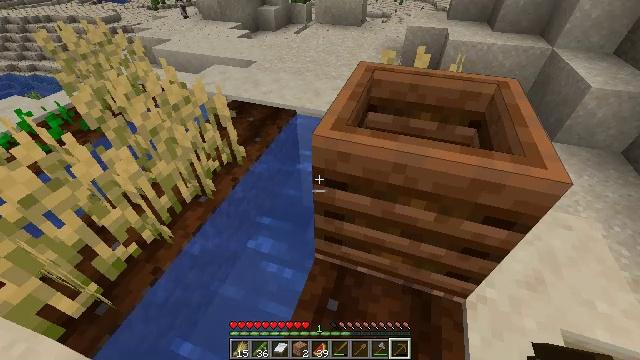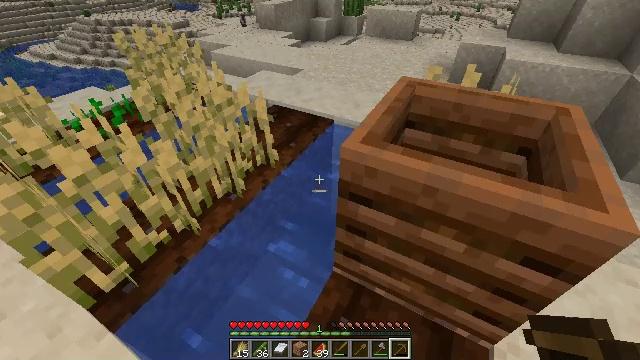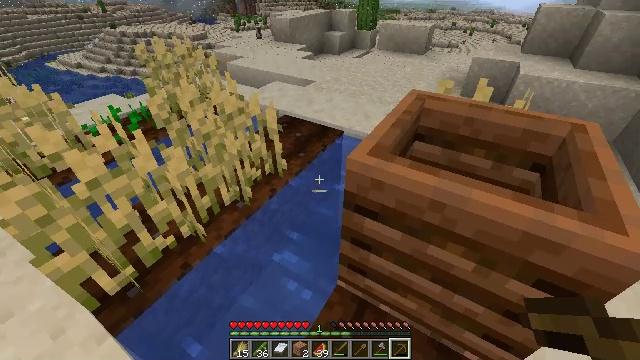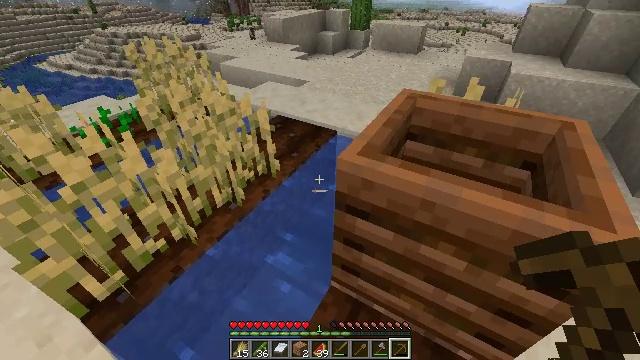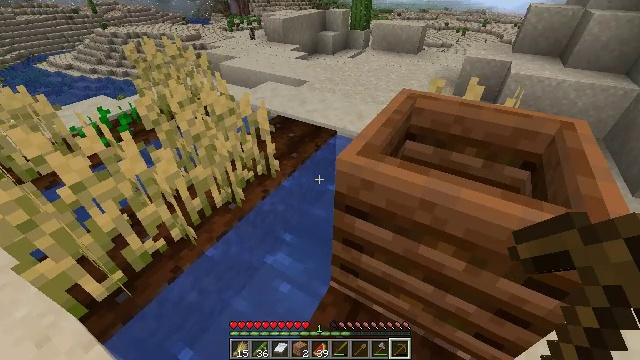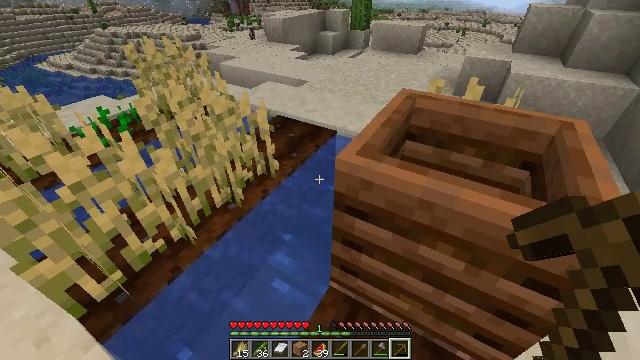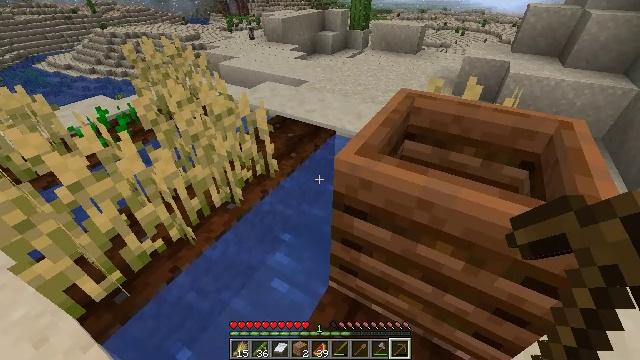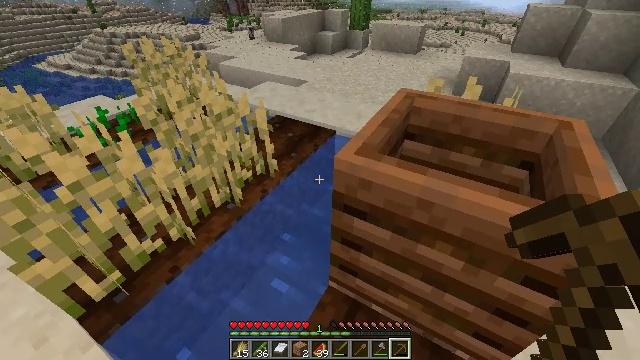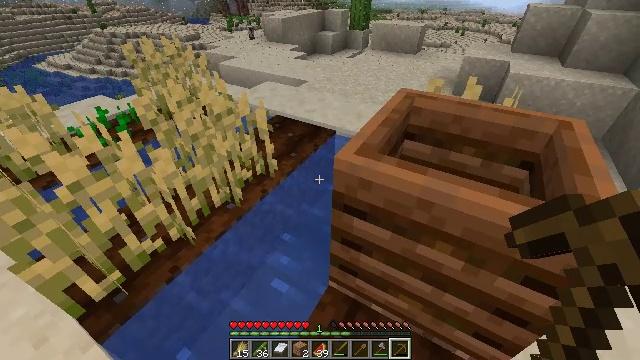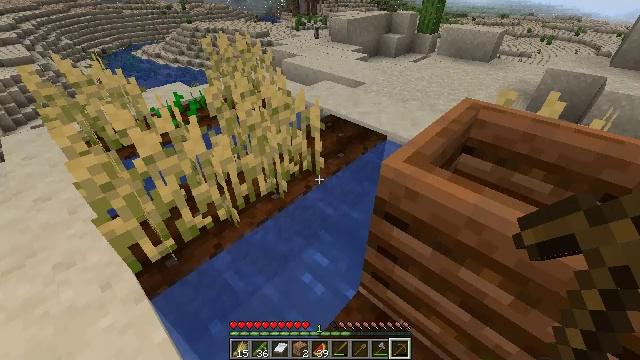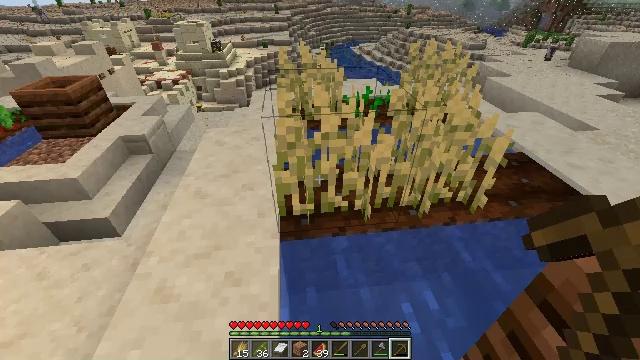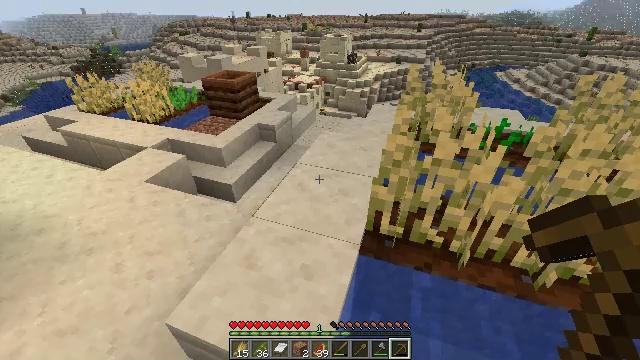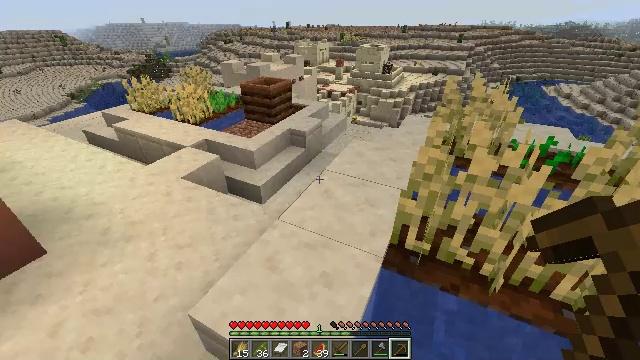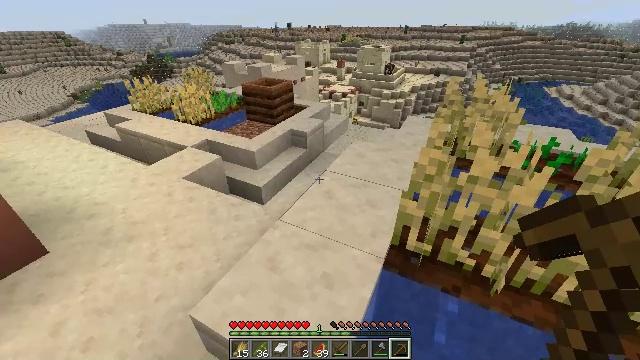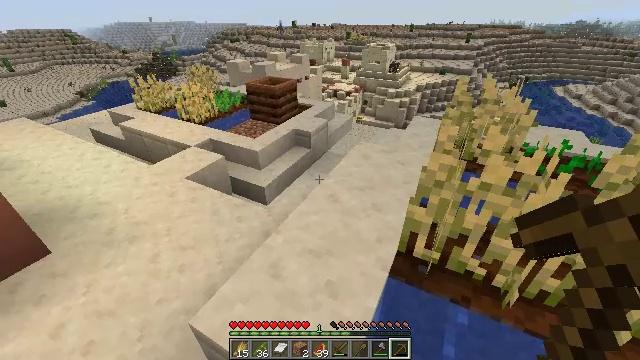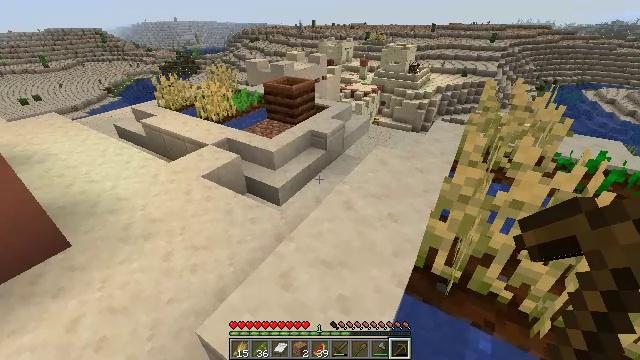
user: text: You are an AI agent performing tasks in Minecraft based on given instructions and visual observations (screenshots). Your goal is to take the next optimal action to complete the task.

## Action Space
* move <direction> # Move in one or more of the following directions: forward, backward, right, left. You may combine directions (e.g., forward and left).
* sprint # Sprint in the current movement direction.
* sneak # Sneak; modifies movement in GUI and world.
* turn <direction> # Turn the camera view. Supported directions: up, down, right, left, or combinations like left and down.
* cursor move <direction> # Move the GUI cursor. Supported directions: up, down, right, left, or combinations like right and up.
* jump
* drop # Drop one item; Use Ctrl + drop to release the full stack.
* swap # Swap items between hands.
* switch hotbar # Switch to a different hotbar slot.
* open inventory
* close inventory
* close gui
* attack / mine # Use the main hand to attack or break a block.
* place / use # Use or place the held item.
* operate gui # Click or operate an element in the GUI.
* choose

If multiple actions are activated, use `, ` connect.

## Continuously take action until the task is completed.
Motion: motion action
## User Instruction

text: Harvest the mature beetroots.
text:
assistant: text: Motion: turn left and up
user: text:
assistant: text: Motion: turn left and up
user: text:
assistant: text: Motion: turn right
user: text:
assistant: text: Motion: no_op
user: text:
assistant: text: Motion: no_op
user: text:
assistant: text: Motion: no_op
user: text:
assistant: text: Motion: no_op
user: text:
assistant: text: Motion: no_op
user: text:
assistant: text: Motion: turn left
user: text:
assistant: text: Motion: turn left and up
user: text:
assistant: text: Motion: turn left and up
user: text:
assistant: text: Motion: turn left and up
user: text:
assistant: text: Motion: no_op
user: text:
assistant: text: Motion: move forward
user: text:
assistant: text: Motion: move forward, turn left
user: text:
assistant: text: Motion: move forward, turn left
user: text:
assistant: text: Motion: move forward, turn left
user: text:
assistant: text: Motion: move forward, turn left and up
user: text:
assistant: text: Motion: move forward, sprint, turn left and up
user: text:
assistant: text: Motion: move forward, sprint
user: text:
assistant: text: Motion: move forward, sprint
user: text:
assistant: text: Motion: move forward, sprint
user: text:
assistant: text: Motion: move forward
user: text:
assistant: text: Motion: move forward and move right
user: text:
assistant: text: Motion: move forward and move right
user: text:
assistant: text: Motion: move forward and move right
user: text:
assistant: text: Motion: move forward and move right, turn left
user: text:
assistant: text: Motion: move forward and move right
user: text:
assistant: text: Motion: move forward, turn right
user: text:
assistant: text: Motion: move forward, turn right and down